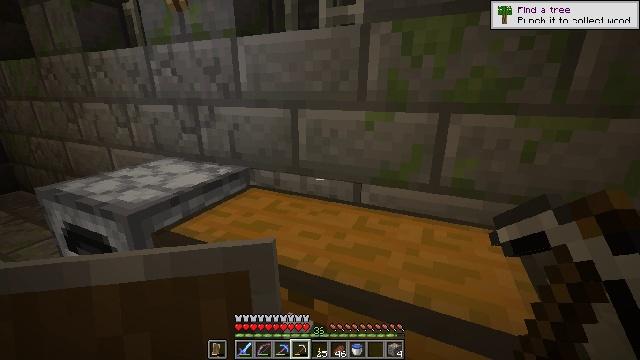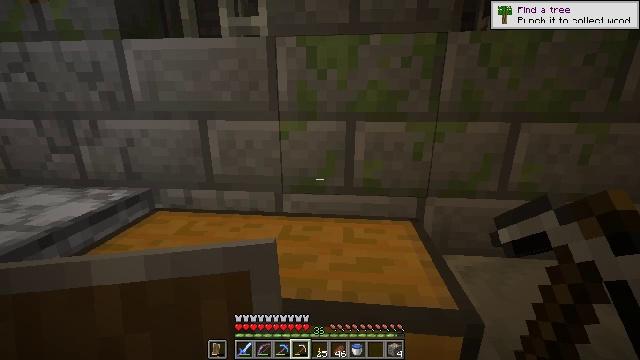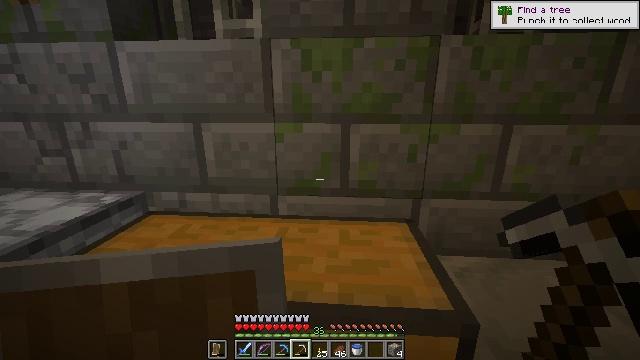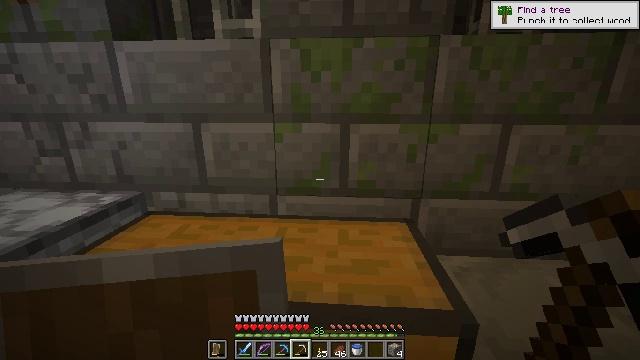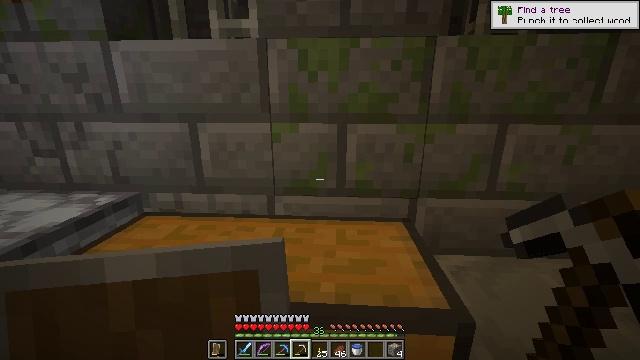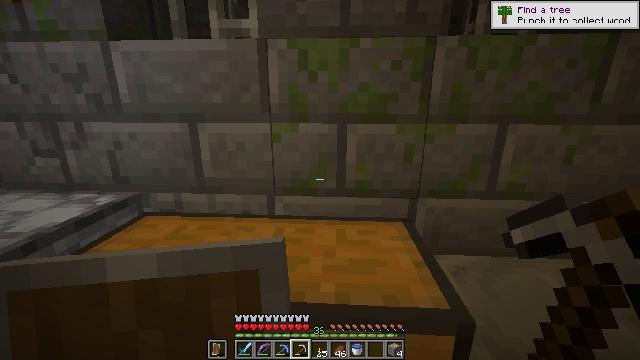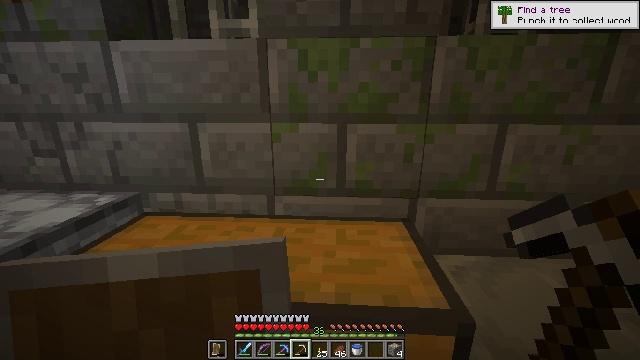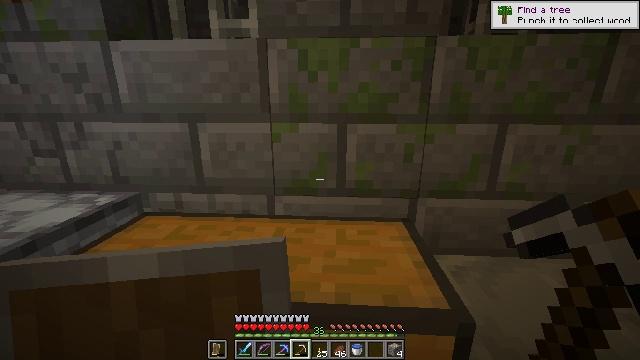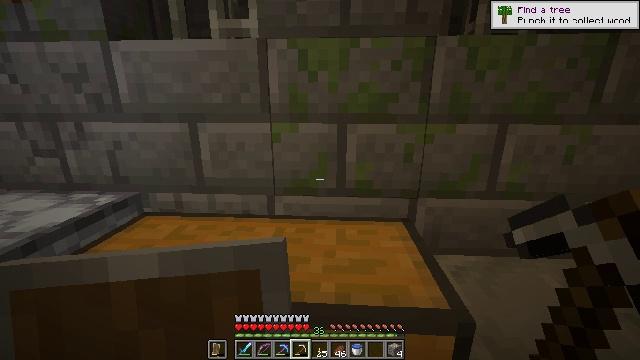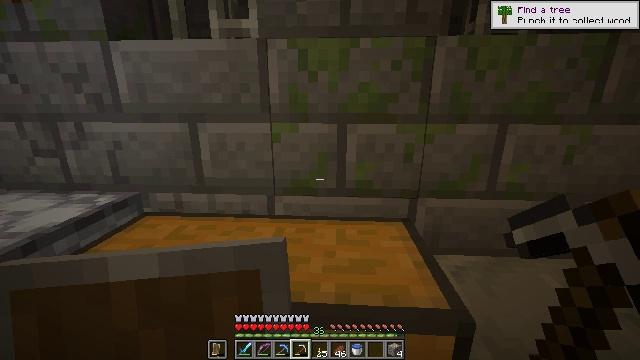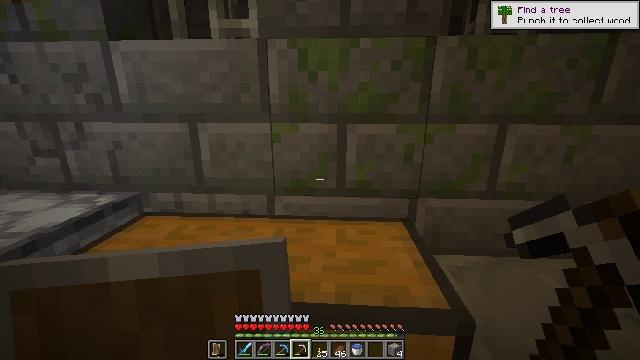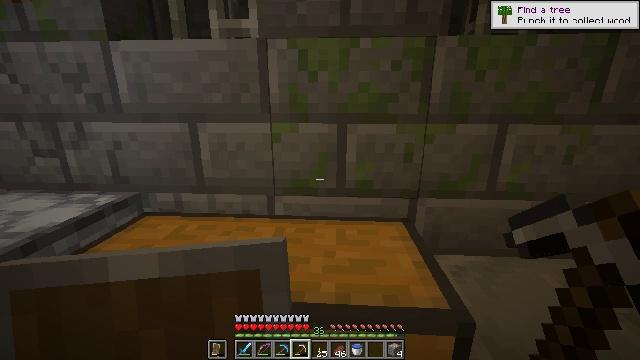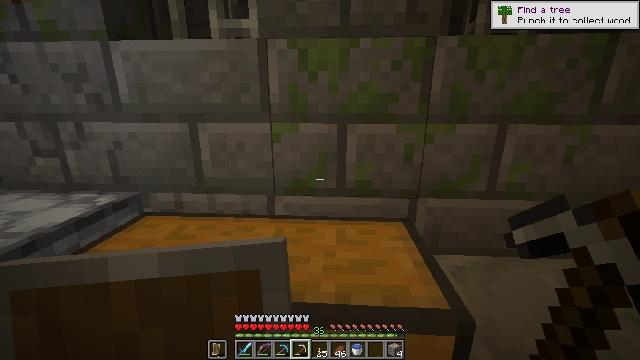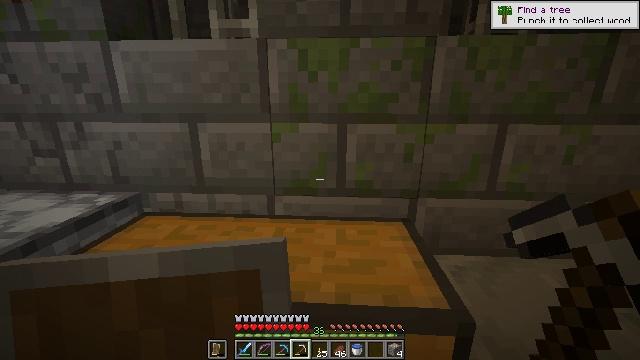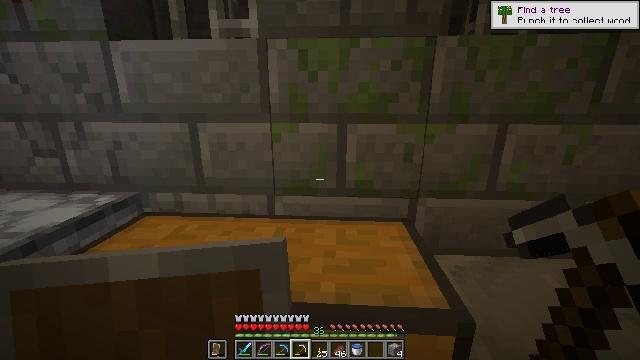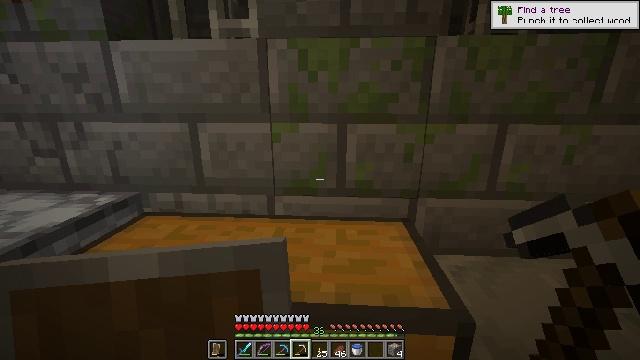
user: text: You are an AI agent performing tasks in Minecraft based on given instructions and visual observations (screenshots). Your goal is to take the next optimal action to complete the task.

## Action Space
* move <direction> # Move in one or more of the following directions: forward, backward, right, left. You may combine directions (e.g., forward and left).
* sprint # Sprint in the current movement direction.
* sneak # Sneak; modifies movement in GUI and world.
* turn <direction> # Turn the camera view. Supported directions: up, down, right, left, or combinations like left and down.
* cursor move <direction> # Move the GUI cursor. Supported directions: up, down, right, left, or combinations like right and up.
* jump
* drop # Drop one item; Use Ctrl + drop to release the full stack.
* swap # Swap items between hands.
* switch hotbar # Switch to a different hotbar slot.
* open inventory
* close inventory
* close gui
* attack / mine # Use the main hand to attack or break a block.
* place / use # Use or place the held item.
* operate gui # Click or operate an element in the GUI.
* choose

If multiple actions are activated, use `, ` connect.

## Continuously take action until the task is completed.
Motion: motion action
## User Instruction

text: craft item air
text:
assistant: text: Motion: turn right and up
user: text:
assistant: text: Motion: turn right
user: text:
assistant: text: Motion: no_op
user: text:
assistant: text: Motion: no_op
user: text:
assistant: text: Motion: no_op
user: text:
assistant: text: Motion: no_op
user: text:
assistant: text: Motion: no_op
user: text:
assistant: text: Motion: no_op
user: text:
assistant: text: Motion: no_op
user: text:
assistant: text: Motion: no_op
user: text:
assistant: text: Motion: no_op
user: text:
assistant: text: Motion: no_op
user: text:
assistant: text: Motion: no_op
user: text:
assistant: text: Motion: no_op
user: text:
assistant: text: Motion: no_op
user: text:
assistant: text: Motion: no_op
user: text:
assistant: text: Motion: no_op
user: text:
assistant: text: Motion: no_op
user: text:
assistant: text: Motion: no_op
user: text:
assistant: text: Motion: no_op
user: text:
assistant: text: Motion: no_op
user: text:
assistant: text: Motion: no_op
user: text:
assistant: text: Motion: no_op
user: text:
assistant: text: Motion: no_op
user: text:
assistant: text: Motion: no_op
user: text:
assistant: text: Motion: turn left
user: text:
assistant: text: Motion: turn left and up
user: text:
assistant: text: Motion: turn left and down
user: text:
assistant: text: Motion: turn left
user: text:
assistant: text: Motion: turn left